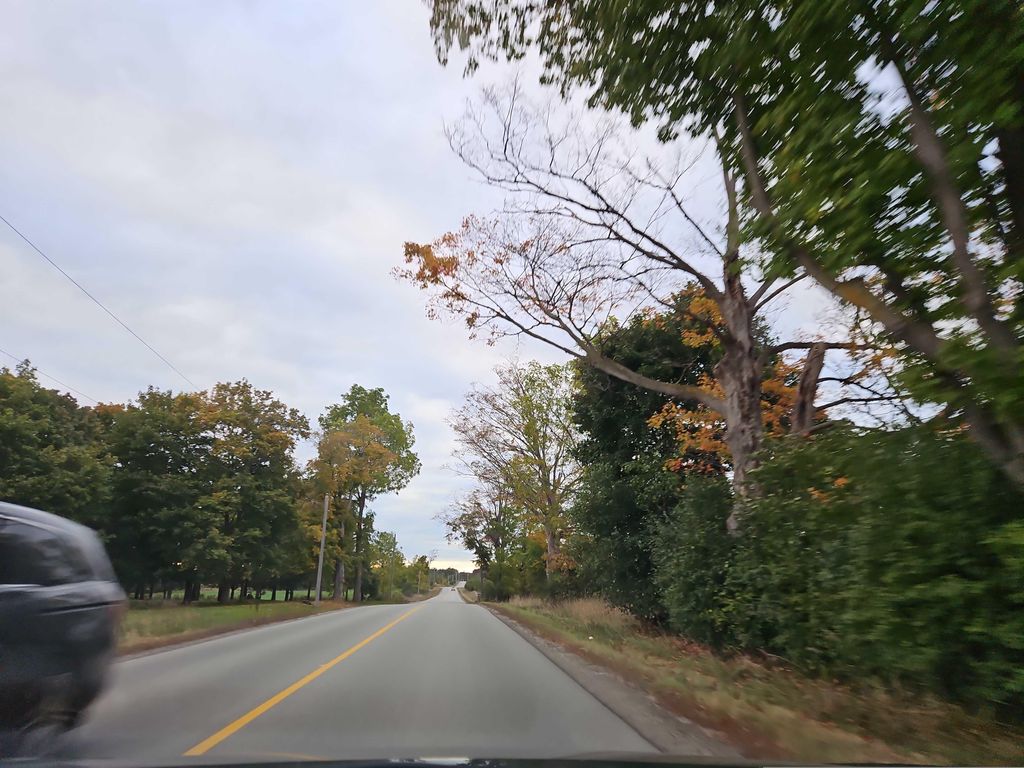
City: kitchener-waterloo